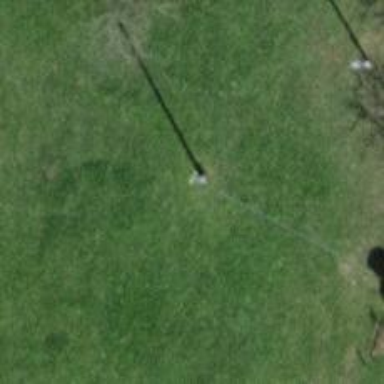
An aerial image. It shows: Power pole.